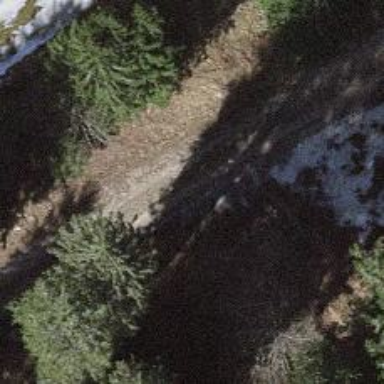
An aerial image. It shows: Backcountry nordic track.